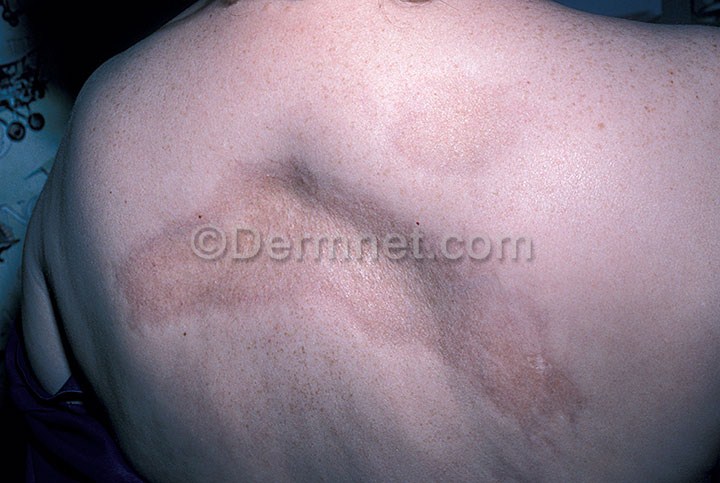
Disease: Lupus and other Connective Tissue diseases